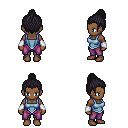
a pixel art fantasy rpg character, female body template, human, dark skin, blue vest, magenta pants, raven short topknot hairstyle, white cloth bracers, four views (front, back, left, right), 2x2 character sprite sheet, small pixel art, hard edges, no anti-aliasing